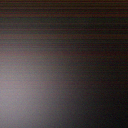
Screen state: off